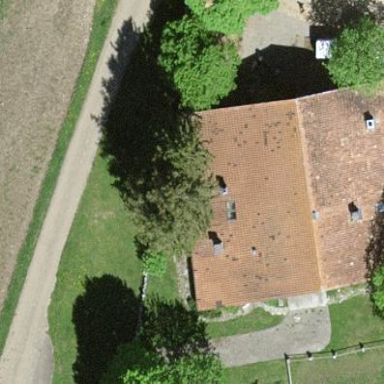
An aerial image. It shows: Farm building.